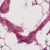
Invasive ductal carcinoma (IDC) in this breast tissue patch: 0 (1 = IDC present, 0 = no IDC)